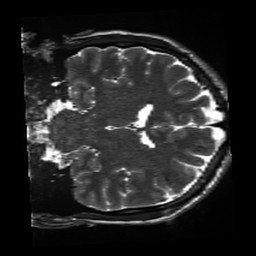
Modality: inplaneT2
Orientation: coronal
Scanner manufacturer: siemens
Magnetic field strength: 3 T
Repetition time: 11 s
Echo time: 0.059 s